Current action and preconditions to check: trajectory_clear

Your task: For each precondition in the list above, predict whether it will hold at this action.

Consider the current scene as observed from the mobile robot's camera, and analyze the predicted future states of all dynamic agents (e.g., people, animals, vehicles, or any moving entities) within the NEXT SECOND.

IMPORTANT: Only answer "very likely" if you are absolutely certain—based on strong, clear evidence—that a dynamic agent will violate the precondition in the predicted future state. Do NOT answer "very likely" for unlikely, ambiguous, or low-probability risks.

Ask yourself for each precondition: Is there a high probability, with clear and convincing evidence, that the predicted future states of any dynamic agent will interfere with the predicted future state of the currently executing action within the NEXT SECOND, causing that precondition to fail?

Assess the risk level based on these predictions. Use "likely" or "very likely" if motions create a clear risk of interference.

Use "neutral" or "improbable" if agents are nearby but their predicted paths are clearly diverging or non-conflicting.

Failure Risk Categories: "very improbable", "improbable", "neutral", "likely", "very likely"

Answer Format: Output ONLY the probability_of_failure value from these categories: "very improbable", "improbable", "neutral", "likely", "very likely"

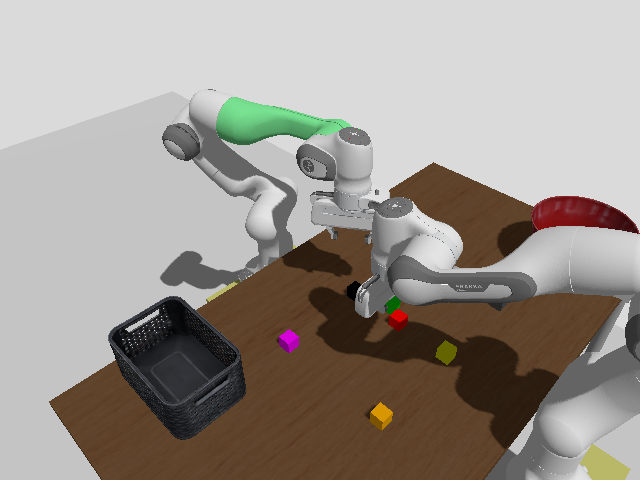

Answer: neutral